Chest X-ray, PA view. Patient: 57 years old, sex M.
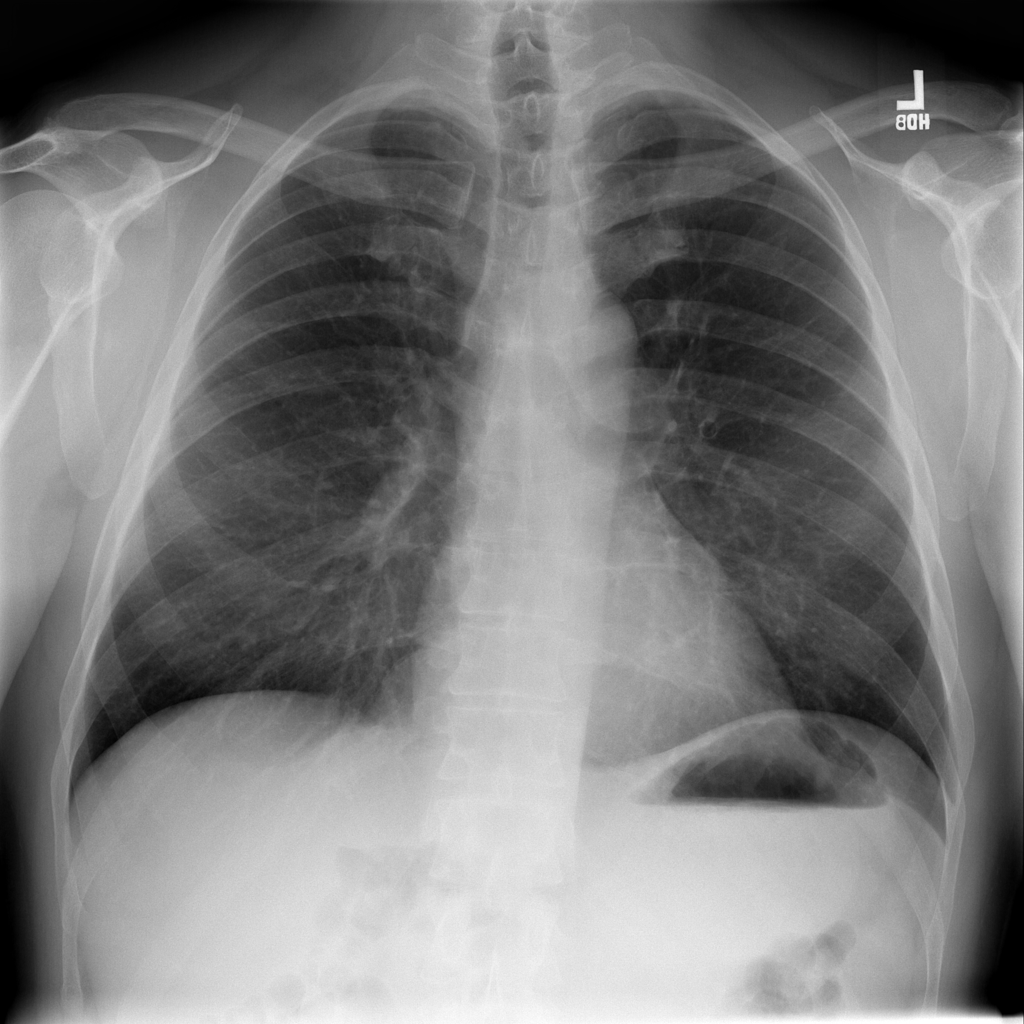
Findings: No Finding